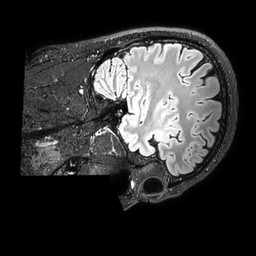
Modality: FLAIR
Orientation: sagittal
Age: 37
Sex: male
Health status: ill
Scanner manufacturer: philips
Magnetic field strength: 3 T
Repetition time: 4.8 s
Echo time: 0.3028 s